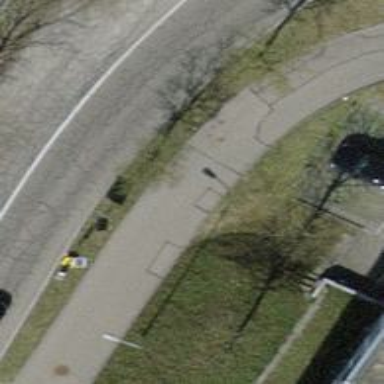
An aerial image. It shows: Asphalt path that serves as sidewalk.